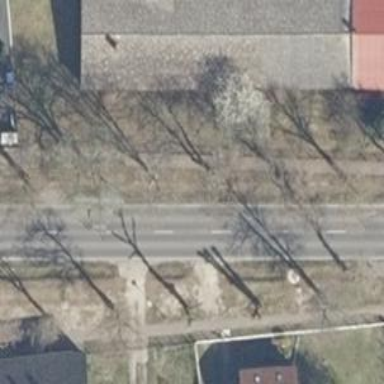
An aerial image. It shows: Asphalt road with primary classification. The road has separate sidewalks on both sides.